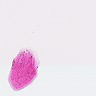
Metastatic tissue present: no